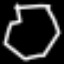
Label: octagon